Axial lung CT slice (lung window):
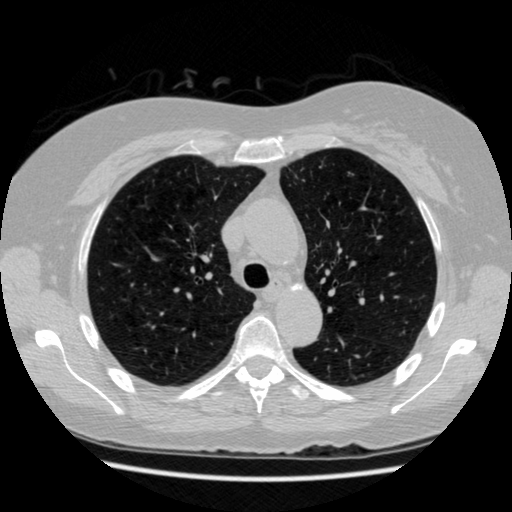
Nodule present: no